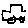
Label: car